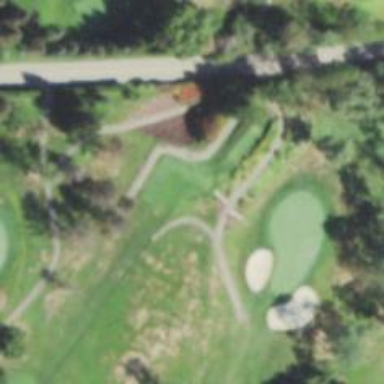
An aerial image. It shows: Pathway for golfing.